Question: I have a psql table with columns: write_date, tagwaarde, tagnaam, tagkwaliteit, schrijven.
What I need to do now is to retrieve only the newest unique value for each column where "schrijven" is true.
Hard to explain so here is an example:

In this case I want this output:
'''
[('Bakkerij.Device1.DB100INT0', 777), ('Bakkerij.Device1.DB100INT8', 0)]
'''
Because:
Bakkerij.Device1.DB100INT0 = 777 and Bakkerij.Device1.DB100INT0 = 666
=> 777 has the newest timestamp
I have tried 'SELECT tagnaam, tagwaarde FROM inlezen WHERE schrijven = True ORDER BY write_date DESC LIMIT 1'
This gives just
'''
[('Bakkerij.Device1.DB100INT8', 0)]
'''
as output.
I have tried some things with DISTINCT but I couldn't get it to work.
What would be the right way to solve this?
Thanks in advance!
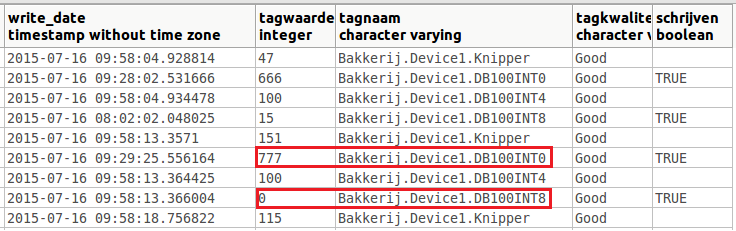
Answer: This can be done with Postgres' <URL> operator:
'''
SELECT distinct on (tagnaam) tagnaam, tagwaarde
FROM inlezen
WHERE schrijven = True
ORDER BY tagnaam, write_date DESC
'''
If you prefer a standard ANSI SQL solution, then this can be done using a <URL>:
'''
select tagnaam, tagwaarde
from (
SELECT tagnaam, tagwaarde,
row_number() over (partition by tagnaam order by write_date DESC) as rn
FROM inlezen
WHERE schrijven = True
) t
where rn = 1
order by tagnaam;
'''
The 'distinct on' is usually faster than the solution with the window function.